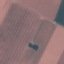
Land use / land cover class: AnnualCrop